Question: How i can add background color to highcharts stacked Bar Chart column like in picture

I have try find in highcharts official <URL> but unfortunately cant find.
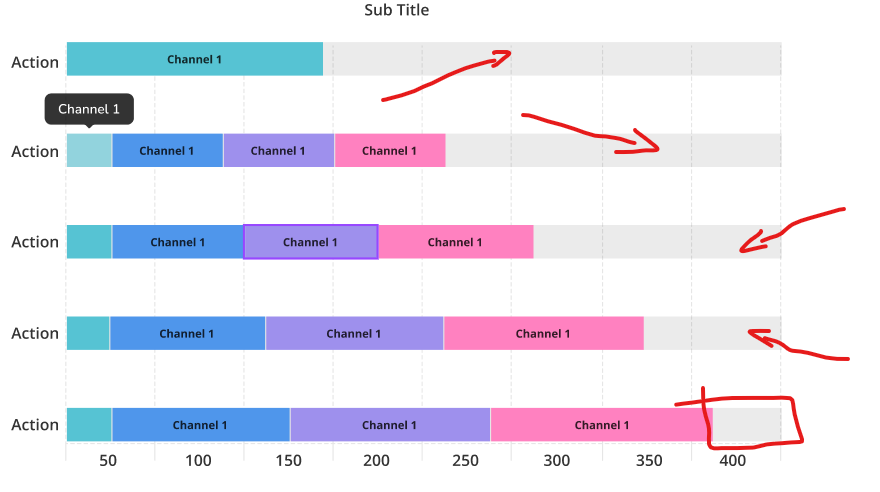
Answer: There is no straight way from the API to create such a shadow background for a stacked bar chart, but you can create it as a dummy series with disabled 'enableMouseTracking' and 'showInLegend' options.
'''
plotOptions: {
bar: {
stacking: 'percent'
}
},
series: [{
color: '#ddd',
enableMouseTracking: false,
showInLegend: false,
data: [7, 7]
}, {
data: [1, 1]
},
{
data: [2, 2]
}
]
'''
<URL>
<URL>
<URL>